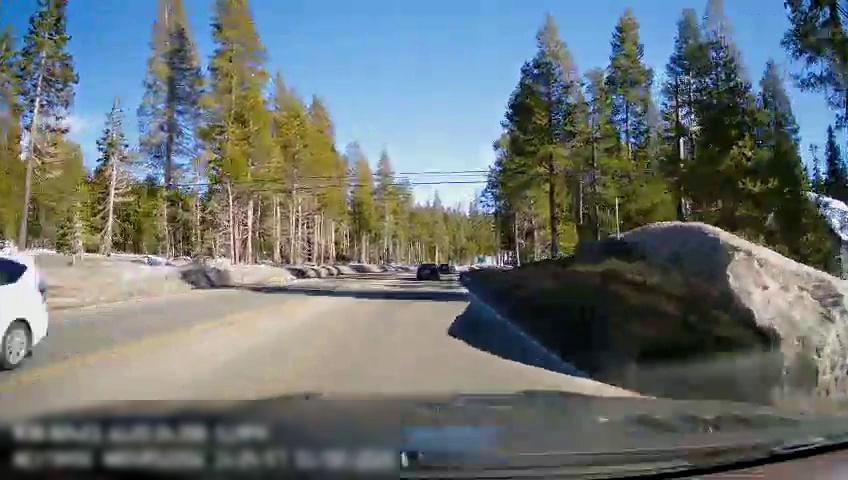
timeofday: Day
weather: Snowy
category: Drivable Space
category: Vehicles | Car
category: Vehicles | Car
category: Vehicles | SUV